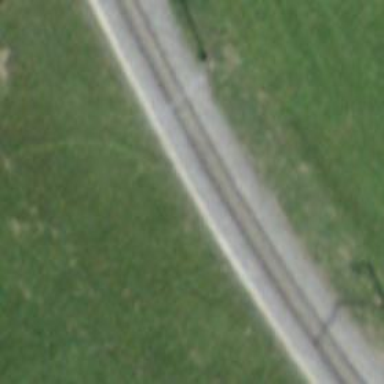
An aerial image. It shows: Narrow-gauge railway track electrified by contact line.